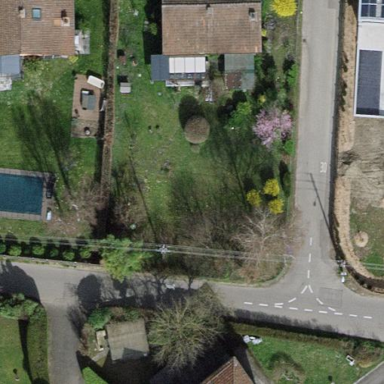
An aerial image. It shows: Garden enclosed by fence.